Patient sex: M
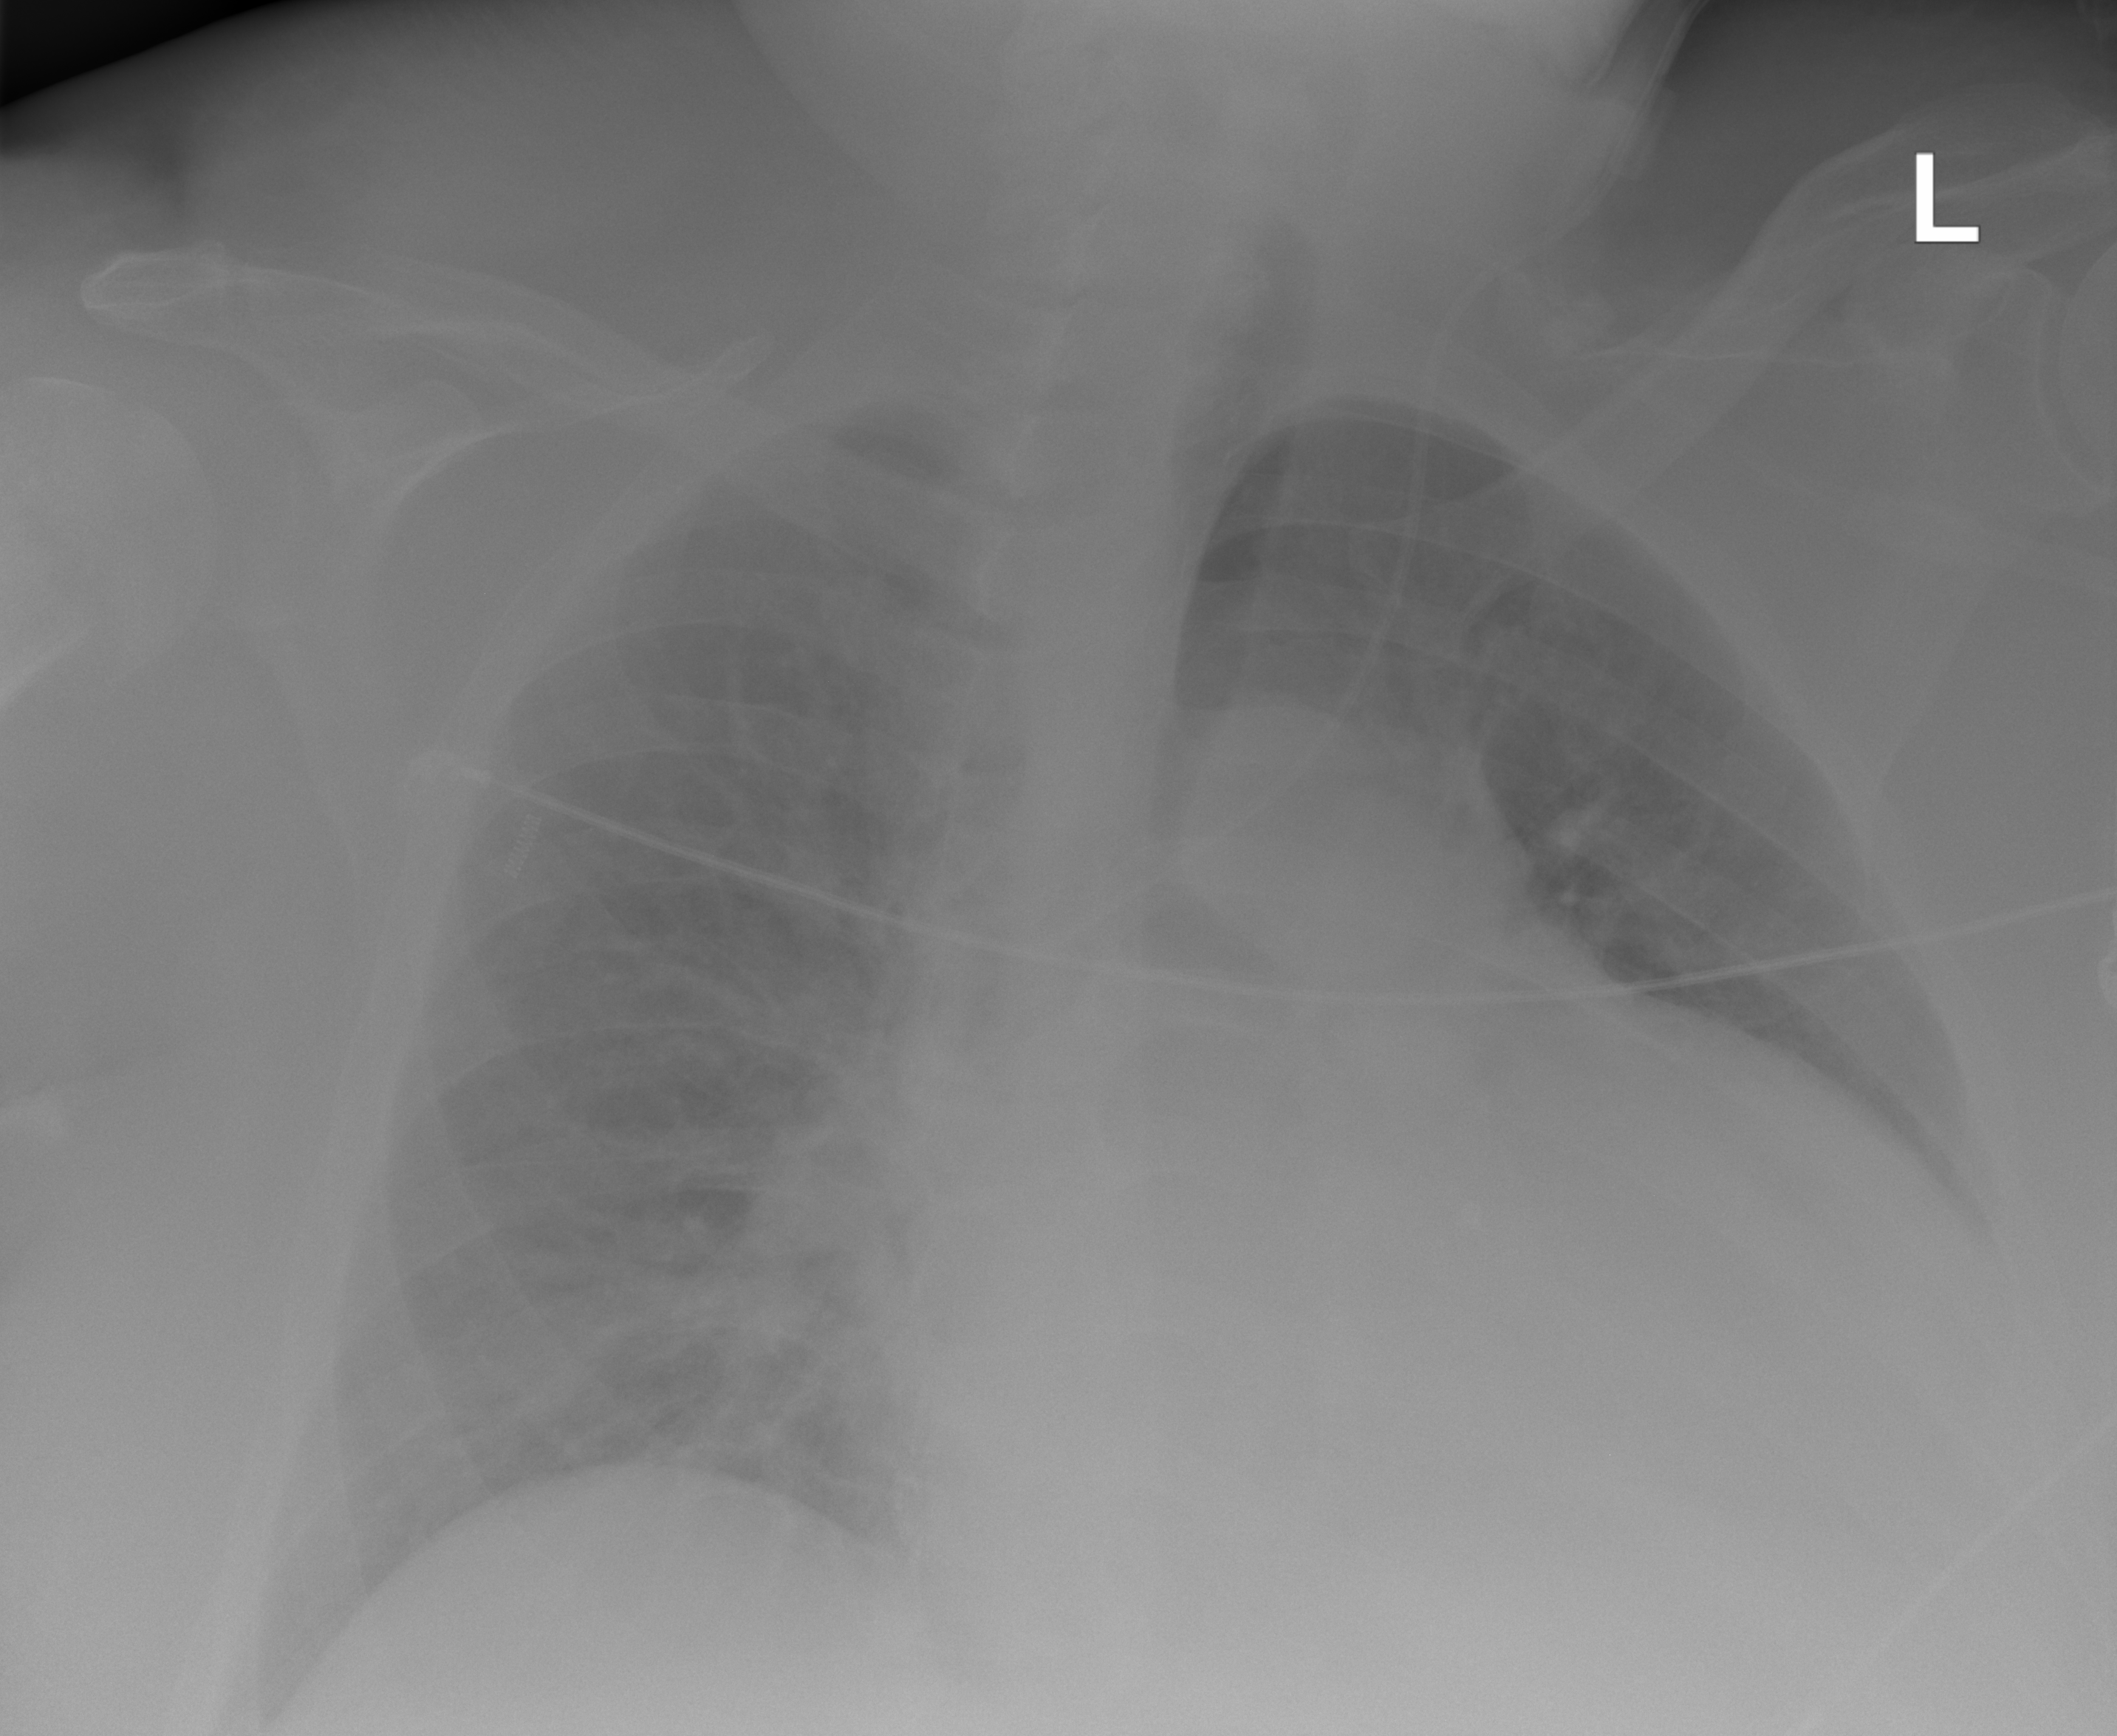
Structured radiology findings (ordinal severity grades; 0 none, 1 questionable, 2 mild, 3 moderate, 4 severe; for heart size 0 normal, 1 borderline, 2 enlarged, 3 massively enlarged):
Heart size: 3
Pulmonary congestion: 2
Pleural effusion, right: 0
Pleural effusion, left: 0
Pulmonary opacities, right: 1
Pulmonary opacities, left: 1
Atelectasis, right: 1
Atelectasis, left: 1